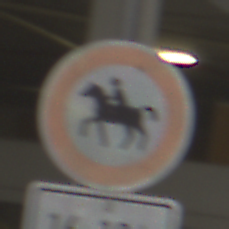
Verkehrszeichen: VerbotReiter
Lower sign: ZeitangabenOhneBeschraenkungAufWochentage1
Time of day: Midday
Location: Roofed (Urban)
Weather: Overcast
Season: NotSpecified
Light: Artificial